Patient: sex M, age 64
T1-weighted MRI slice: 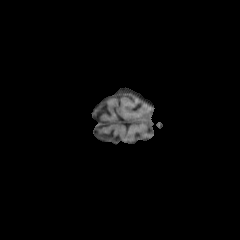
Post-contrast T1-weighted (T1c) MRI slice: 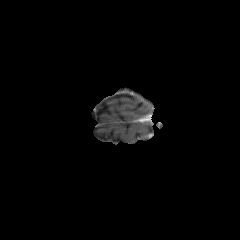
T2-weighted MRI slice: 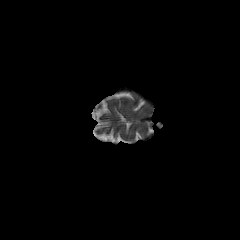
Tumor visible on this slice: no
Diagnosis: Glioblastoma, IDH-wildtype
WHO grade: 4